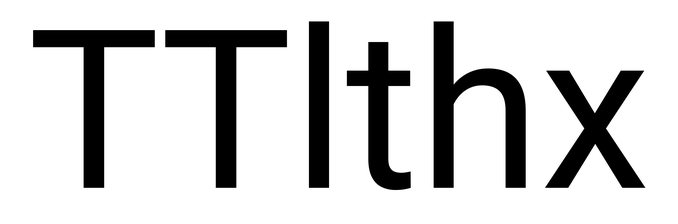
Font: Roboto_Regular